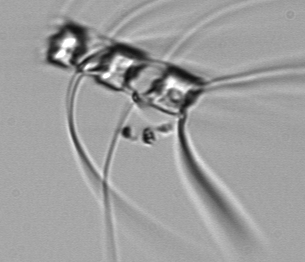
Label: Chaetoceros_didymus